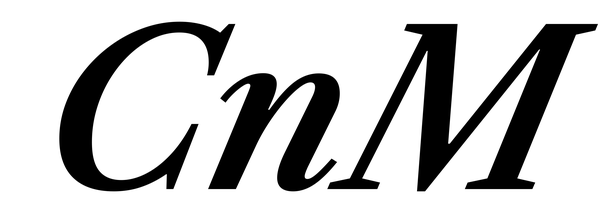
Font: LibreCaslonText-Italic_SemiBold_Italic